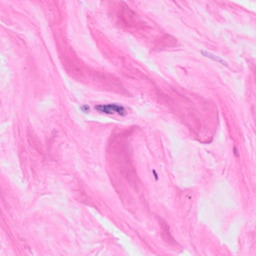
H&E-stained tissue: Breast